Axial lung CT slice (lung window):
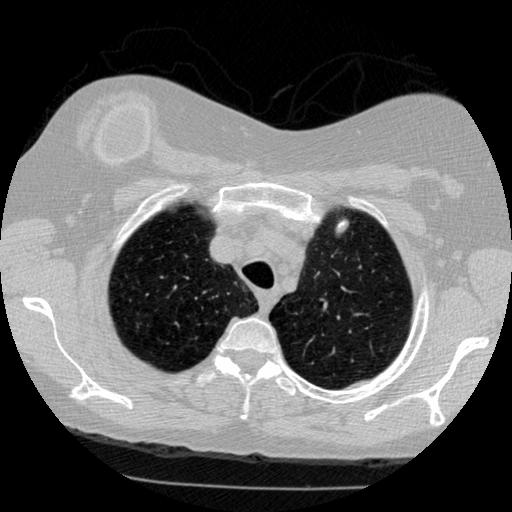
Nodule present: no